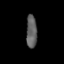
Tissue: lung
Cell type: Epithelial cells
Senescence score: 0.2228
Nuclear area (px): 352
Mean DAPI intensity: 93.267